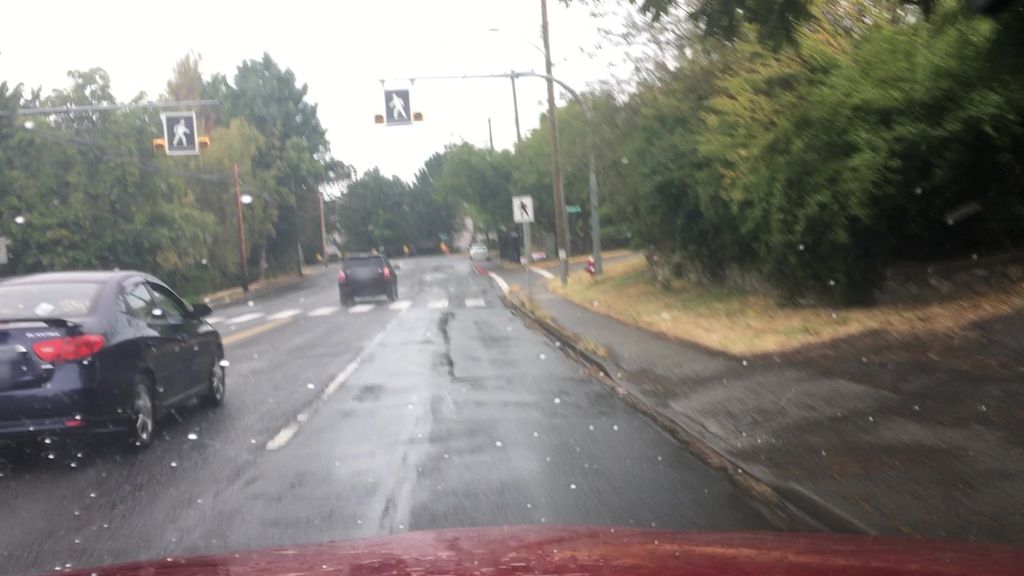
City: victoria